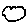
Label: cloud